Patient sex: M
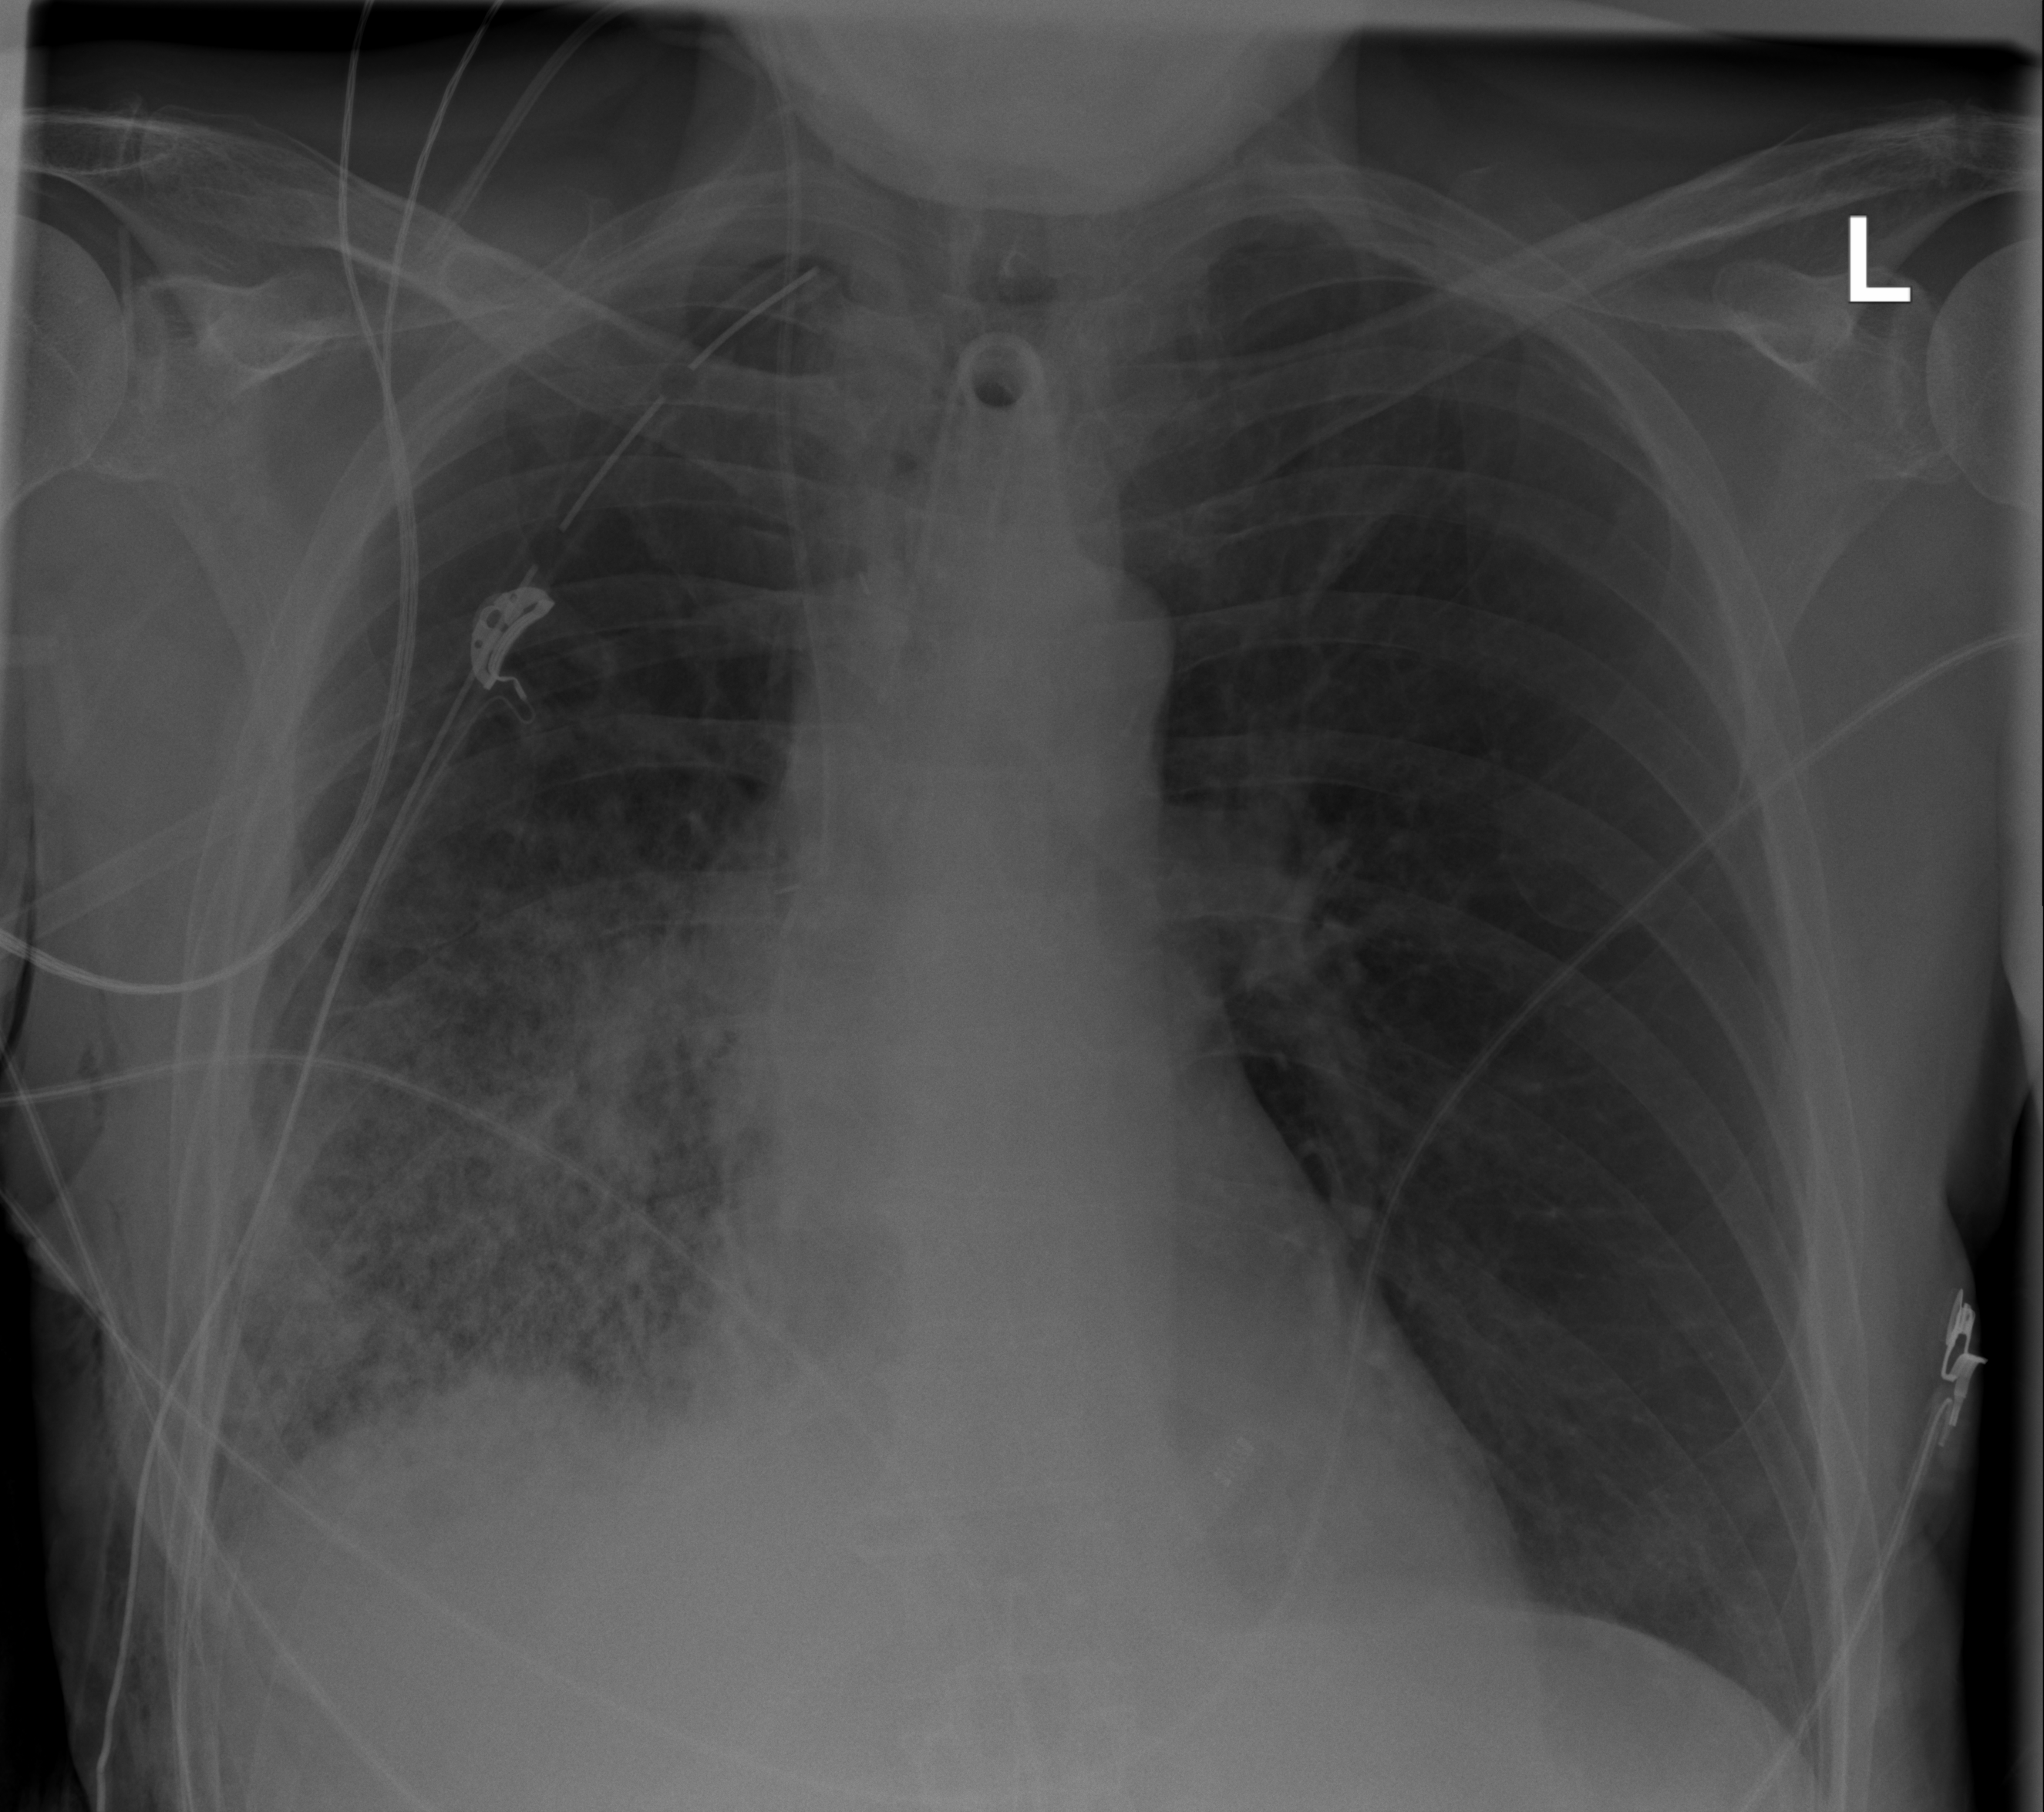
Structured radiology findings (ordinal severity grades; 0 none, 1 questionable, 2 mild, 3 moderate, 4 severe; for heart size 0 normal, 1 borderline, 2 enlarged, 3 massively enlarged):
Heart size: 0
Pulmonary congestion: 0
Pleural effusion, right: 1
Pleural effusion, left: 0
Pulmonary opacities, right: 3
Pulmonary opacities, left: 0
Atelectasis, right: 3
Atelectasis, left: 0